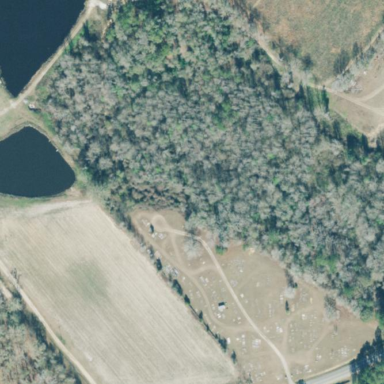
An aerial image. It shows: Cemetery.